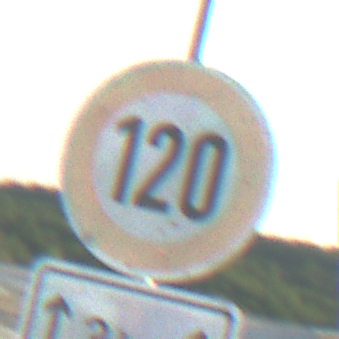
Verkehrszeichen: Geschwindigkeit120
Zusatzzeichen unten: LaengeEinerStrecke2
Umgebung: Outdoor, Beach
Tageszeit: SunriseSunset
Wetter: Clear
Licht: Natural
Jahreszeit: NotSpecified
Kontrast: HighContrast